Question: I am currently designing the widget for my app (see attached screenshot). Using a LinearLayout I was able to create the following setup:
1. Image: weight - 2
2. Title section: weight - 1
3. Price section: weight -1
However I would like the title and price section to be of fixed height while the image's height changes (shrink or grow) when the user resizes the widget.
How can I make the height of the image dynamic without using layout_weight? Thank you

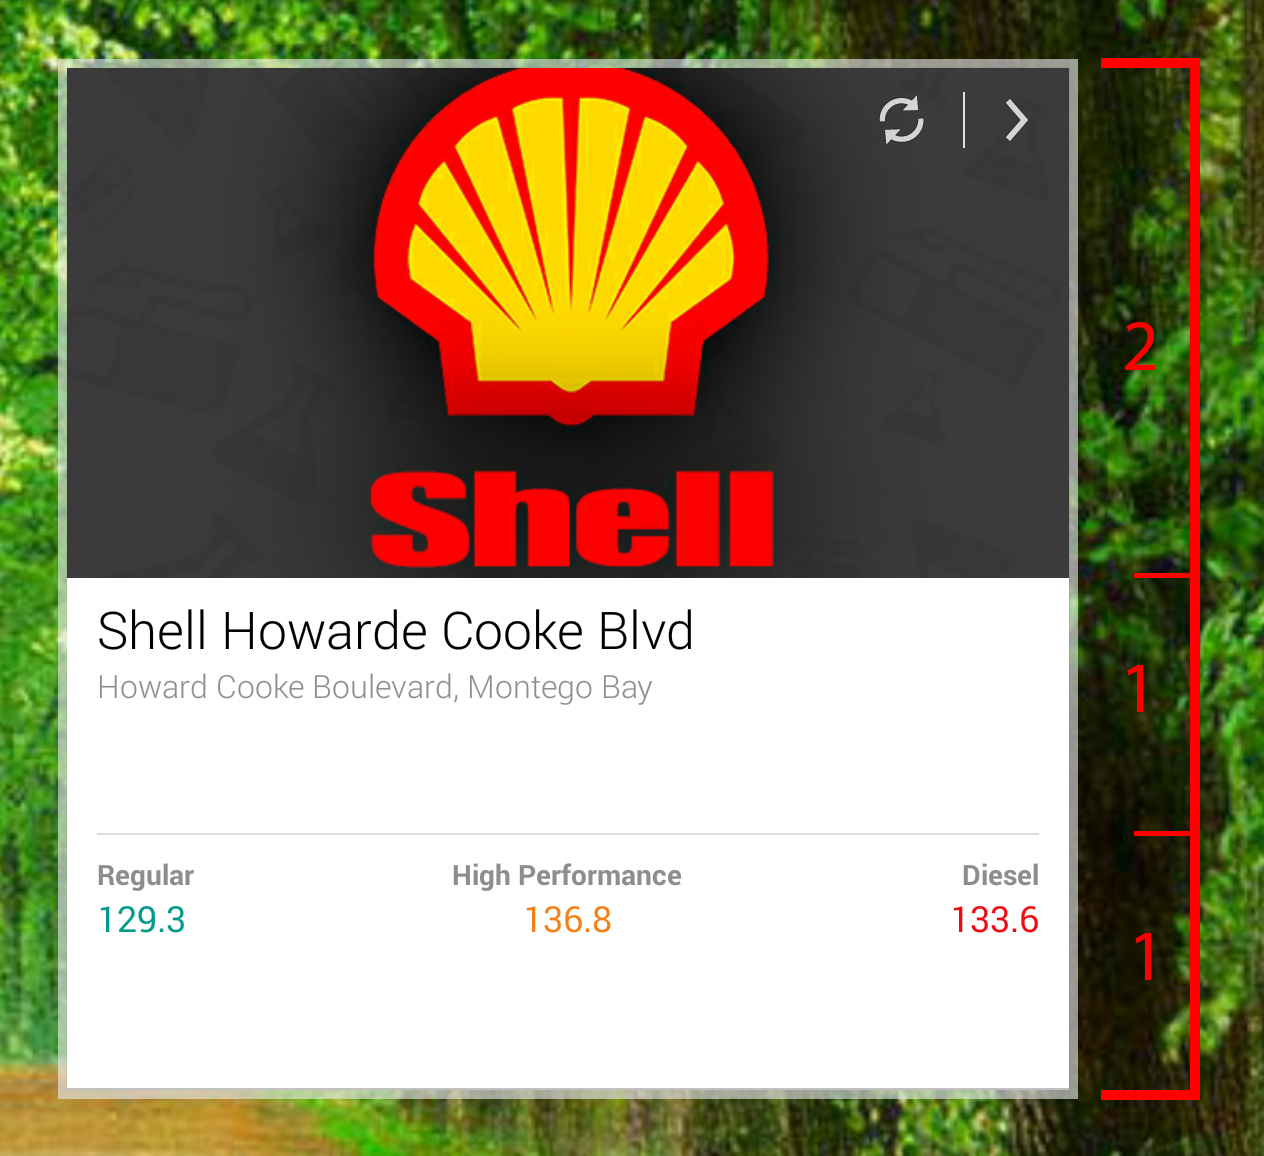
Answer: To achieve a resizable image section all I had to do was change the weight of the Image to 1 and set the actual height in dp for the title and price section.
A more efficient alternative is to use RealtiveLayout, this can be achieved by:
1. Having the price section having fixed height and aligned to parent bottom
2. Set the title section having fixed size and above the price
3. Set the image as match_parent height and above the title.